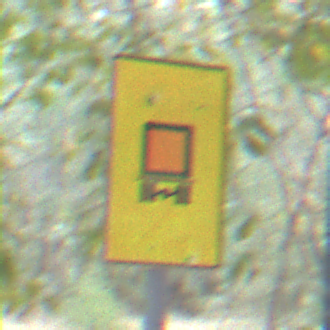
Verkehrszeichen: KennzeichnungspflichtigeFahrzeugeGefaehrlicheGueterOhnePfeilsymbol
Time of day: SunriseSunset
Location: Outdoor (Nature)
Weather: NotSpecified
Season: Autumn
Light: Natural